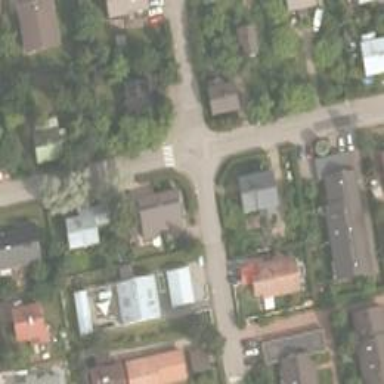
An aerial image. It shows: Uncontrolled crossing on the road.